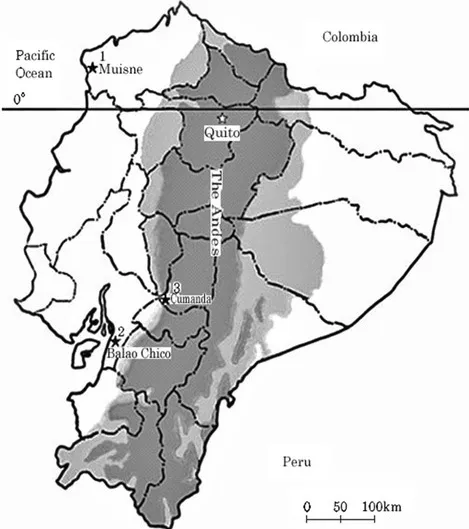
Map of Ecuador, showing the localities from which patients with diffuse-CL and disseminated-CL cases were reported. 1 Muisne, Esmeraldas province: one case of diffuse-CL; 2 Balao Chico, Guayas province: one case of disseminated-CL; 3 Cumanda, Chimborazo province: one case of disseminated-CL.
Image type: radiology (x_ray)